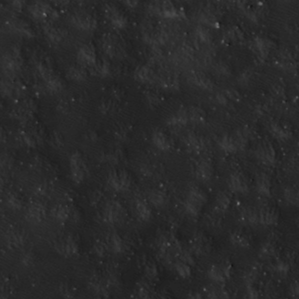
Label: non_frost